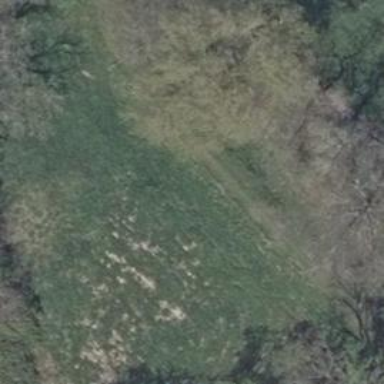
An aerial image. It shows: Grass track with embankment. The track has grade 5 tracktype.